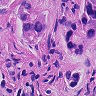
Metastatic tissue present: yes